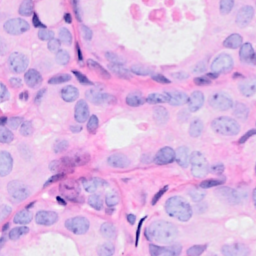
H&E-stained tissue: Breast